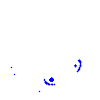
Particle: kaon